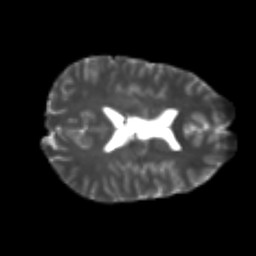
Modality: T2w
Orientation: axial
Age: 24
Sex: male
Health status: healthy
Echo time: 0.074 s